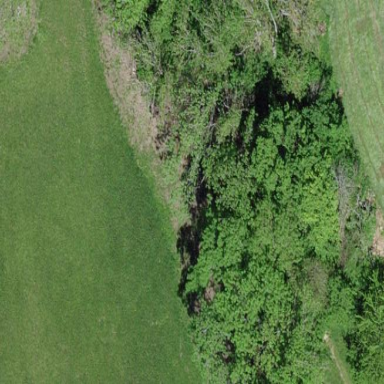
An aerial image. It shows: Forest area.